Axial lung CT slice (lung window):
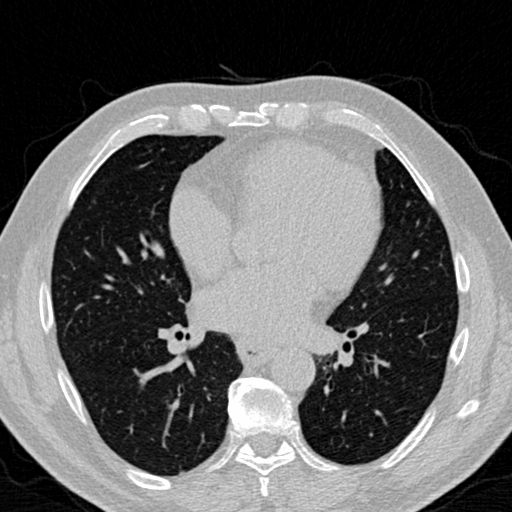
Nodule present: no